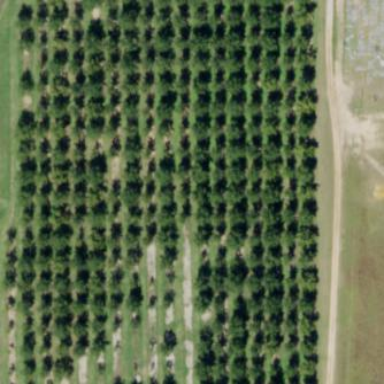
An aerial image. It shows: Orchard.